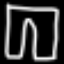
Label: pants